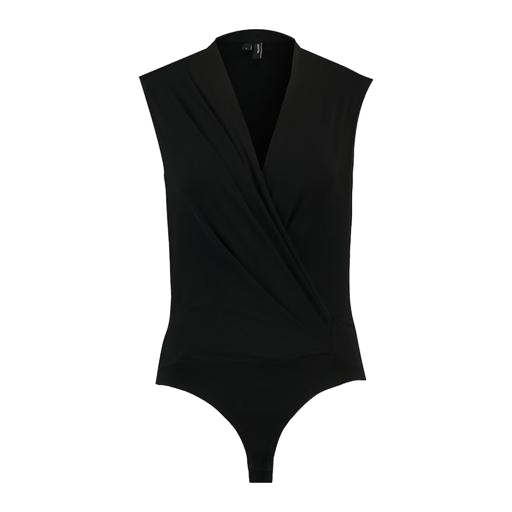
black plunge bodysuit, black mira cape-effect bodysuit, black tie waist gilet, white background